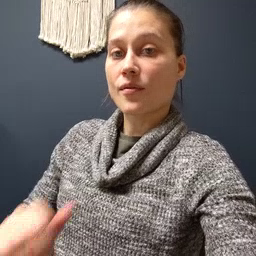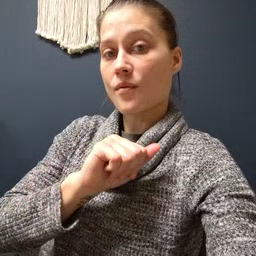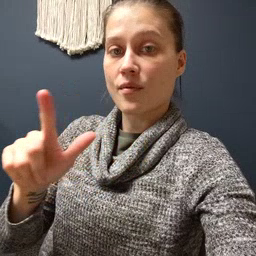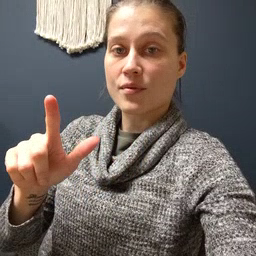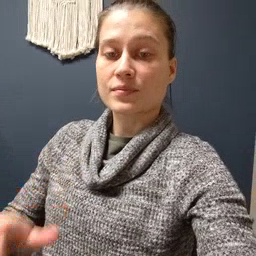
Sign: all